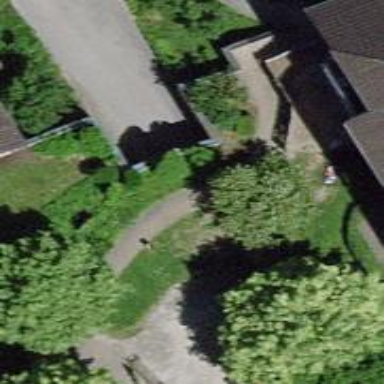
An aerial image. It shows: Parking entrance.